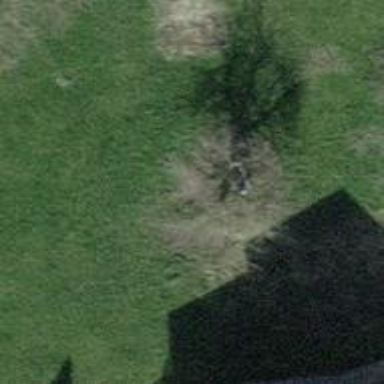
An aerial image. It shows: Beautiful tree in nature.